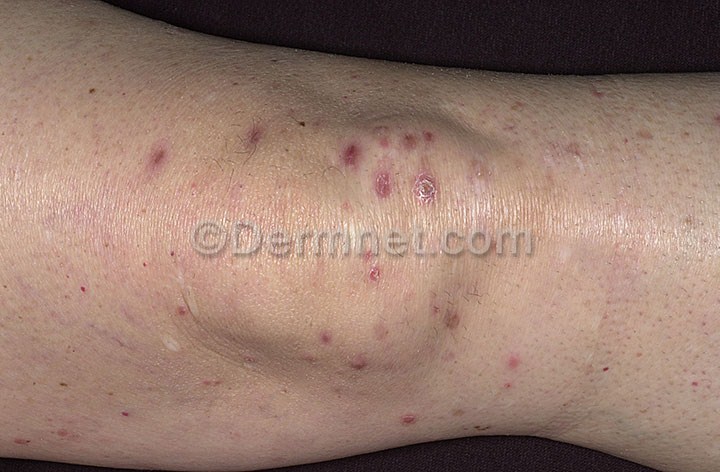
Disease: Actinic Keratosis Basal Cell Carcinoma and other Malignant Lesions